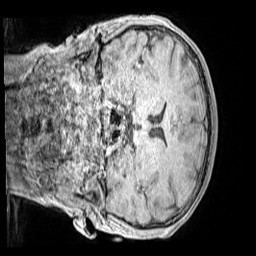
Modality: MP2RAGE
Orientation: coronal
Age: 11
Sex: male
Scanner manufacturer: siemens
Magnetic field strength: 3 T
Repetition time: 4 s
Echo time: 0.00299 s